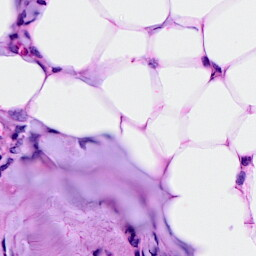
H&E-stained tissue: Breast